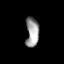
Tissue: prostate
Cell type: T cells
Senescence score: 0.2846
Nuclear area (px): 377
Mean DAPI intensity: 153.52